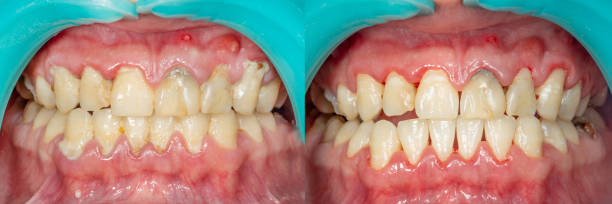
Condition: Calculus